Question: Is there some way to position the legend using ZedGraph so that it is on the right-hand side, but vertically centred. Using:
'''
output.Legend.Position = ZedGraph.LegendPos.Right
'''
positions the legend at the top right, but beside a pie chart this looks misaligned. Is there a way to get the legend to vertically centre?
Changing 'output.Legend.Location.Y' seems to have no effect, nor does trying 'output.Legend.Location.AlignV = ZedGraph.AlignV.Center'
Added in response to first answer below...
Floating, reducing the chart size and positioning the label does centre vertically, and is better than I had managed previously. Unfortunately it has a side-effect, in that the legend switches to multi-column and tries to occupy half the width of the total chart area, thus usually overlapping the chart (see picture). Looking at the ZedGraph source, this wider mode is used for all layouts except Left and Right.

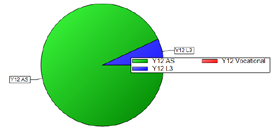
Answer: 'Location' is only enabled when 'Legend.Position' is set to 'Float'.
You could do like this (C#):
'''
output.Legend.Position = LegendPos.Float;
output.Legend.Location =
new Location(1.05f, 0.5f, CoordType.ChartFraction, AlignH.Right, AlignV.Center);
'''
with the probably undesired "feature" that the legend is drawn partially inside the chart:

To workaround this issue I believe you also have to manually resize your chart:
'''
output.Chart.Rect = new RectangleF(xstart, ystart, xsize, ysize);
'''